Interaction volume radius: 5 \u00c5
Interaction volume height: 10 \u00c5
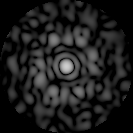
Disorder parameter: 0.8082